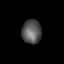
Tissue: lung
Cell type: Smooth muscle cells
Senescence score: 0.6679
Nuclear area (px): 455
Mean DAPI intensity: 86.934